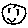
Label: smiley face